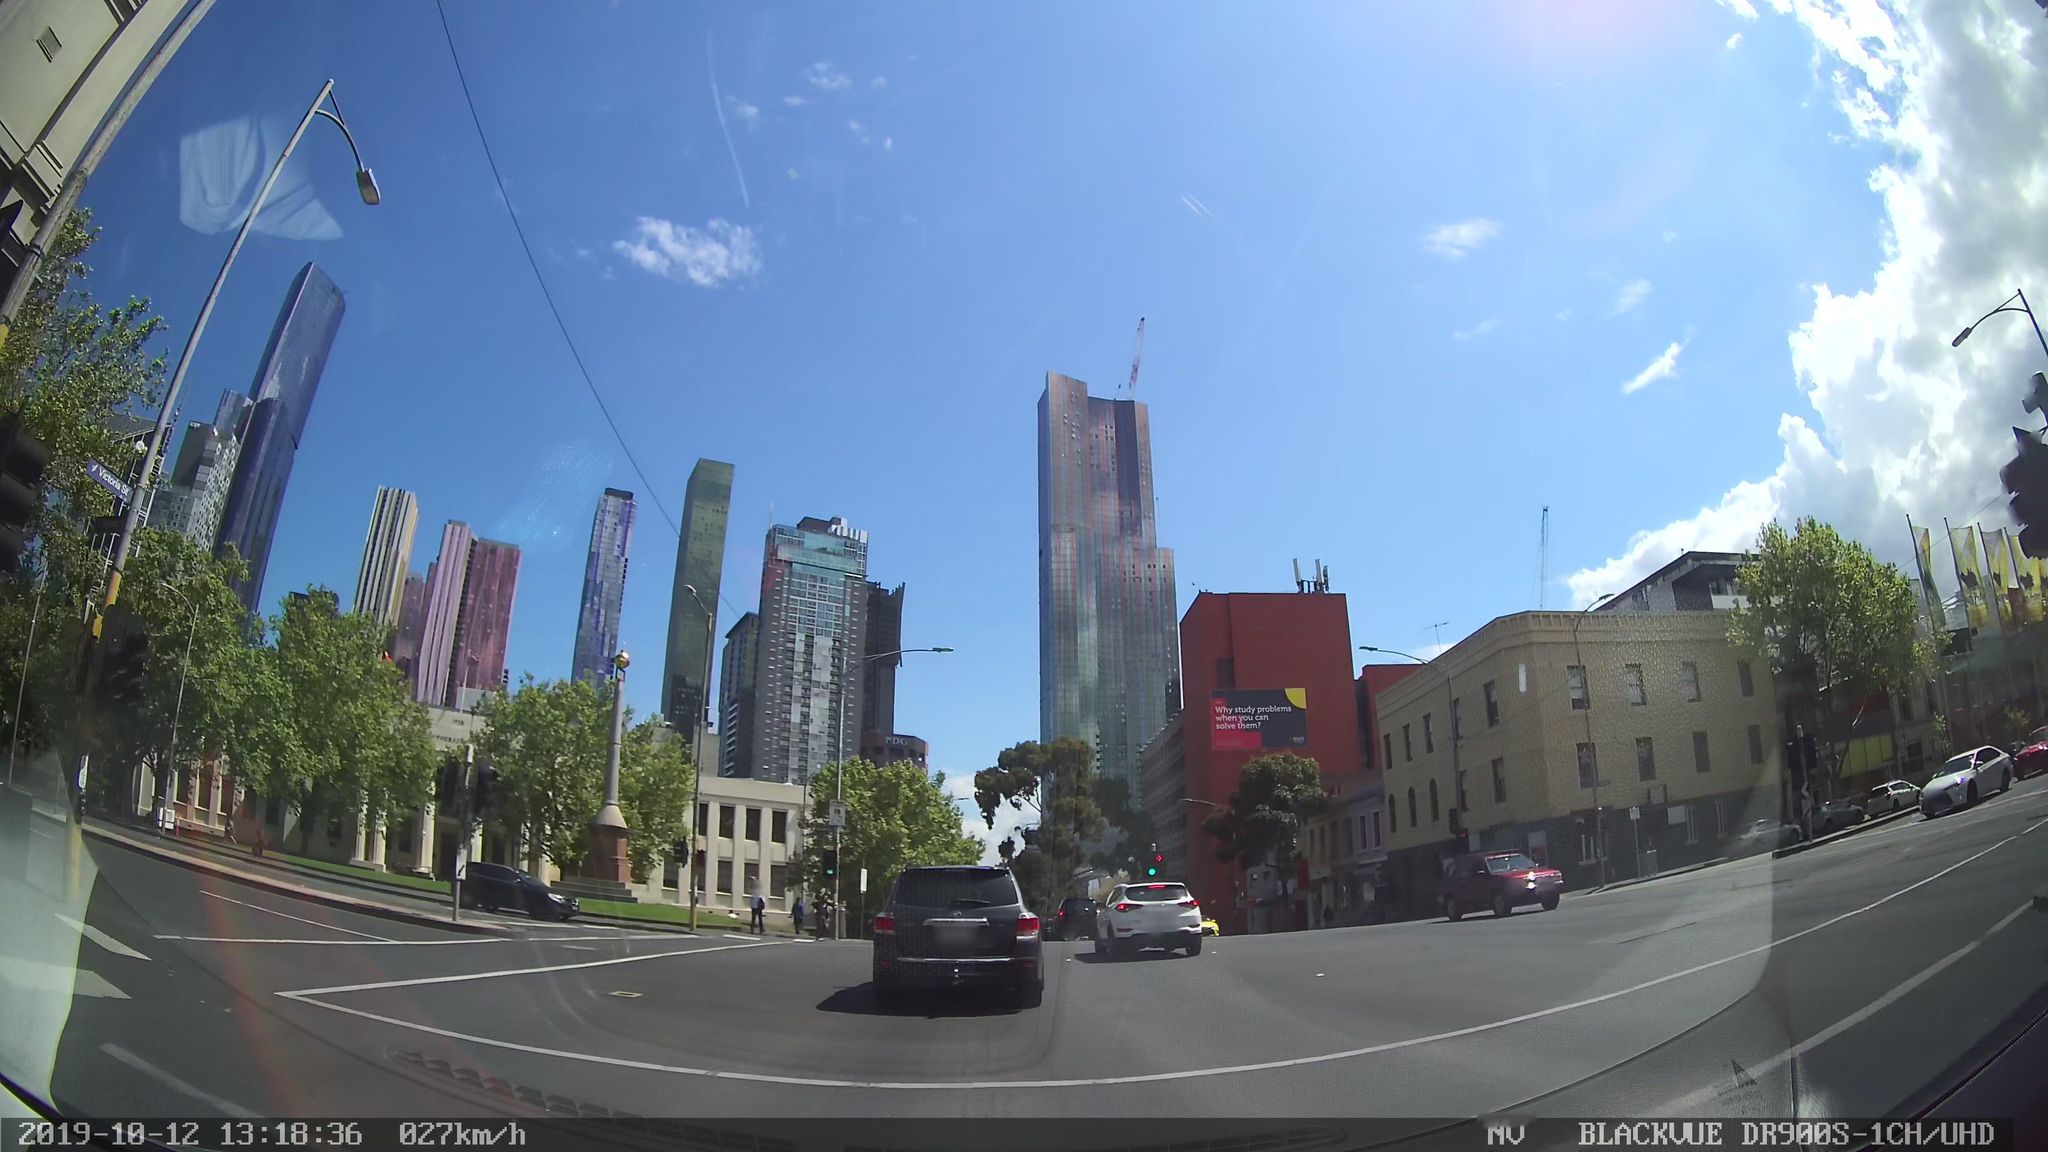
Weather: clear
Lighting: day
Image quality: good
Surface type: driving surface
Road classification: footway
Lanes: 2
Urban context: urban centre
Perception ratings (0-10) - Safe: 2.14, Lively: 9.29, Beautiful: 1.29, Boring: 1.2, Depressing: 7, Wealthy: 4.95